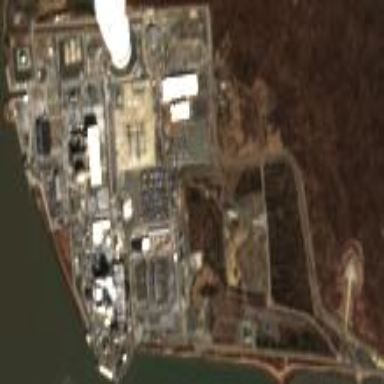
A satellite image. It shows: Industrial area with nuclear power plant.